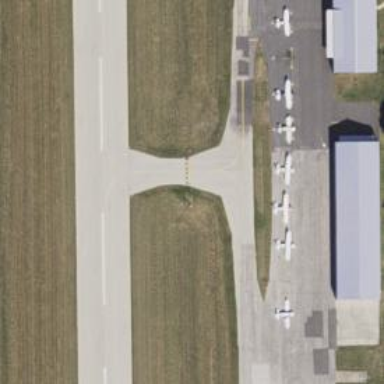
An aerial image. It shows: View of taxiway at the airport.